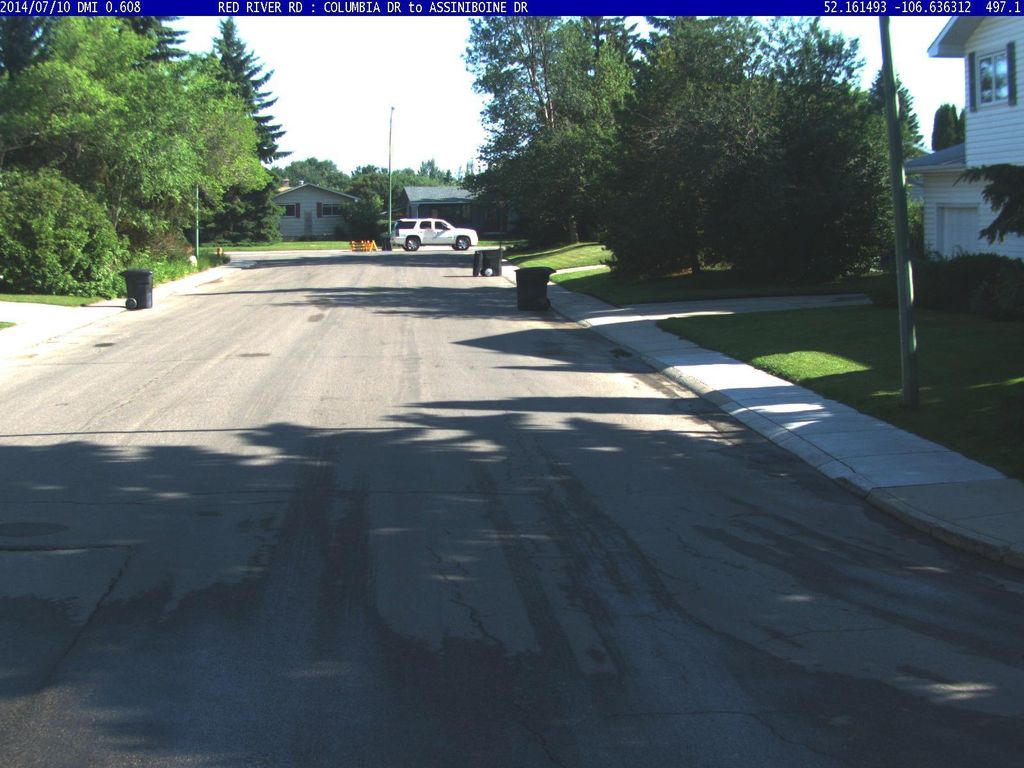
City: saskatoon